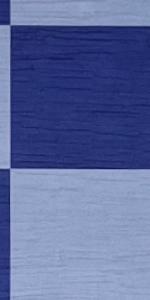
Label: Empty